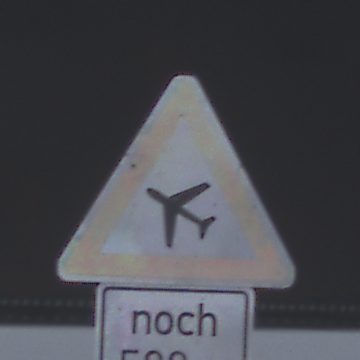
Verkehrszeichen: FlugbetriebRechts
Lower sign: LaengeEinerStrecke3
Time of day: MorningAfternoon
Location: Outdoor (Suburban)
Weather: Overcast
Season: NotSpecified
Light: Natural